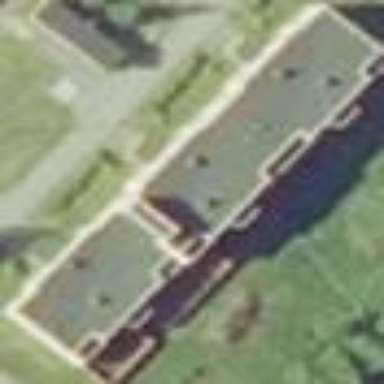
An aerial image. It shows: Residential building.